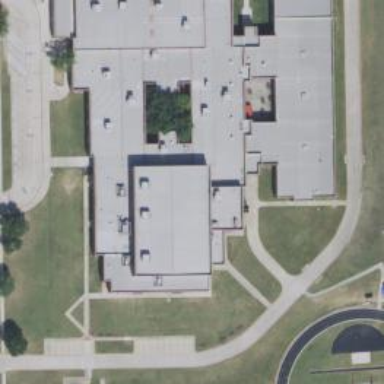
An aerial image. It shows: School building.